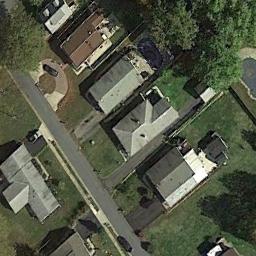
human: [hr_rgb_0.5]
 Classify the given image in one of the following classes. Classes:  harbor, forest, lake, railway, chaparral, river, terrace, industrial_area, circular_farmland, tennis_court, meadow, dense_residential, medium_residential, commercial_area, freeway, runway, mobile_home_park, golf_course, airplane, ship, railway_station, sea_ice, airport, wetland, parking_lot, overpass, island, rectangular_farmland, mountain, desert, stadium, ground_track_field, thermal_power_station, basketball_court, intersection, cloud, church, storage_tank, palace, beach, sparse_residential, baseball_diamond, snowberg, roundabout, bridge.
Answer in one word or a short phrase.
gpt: medium_residential